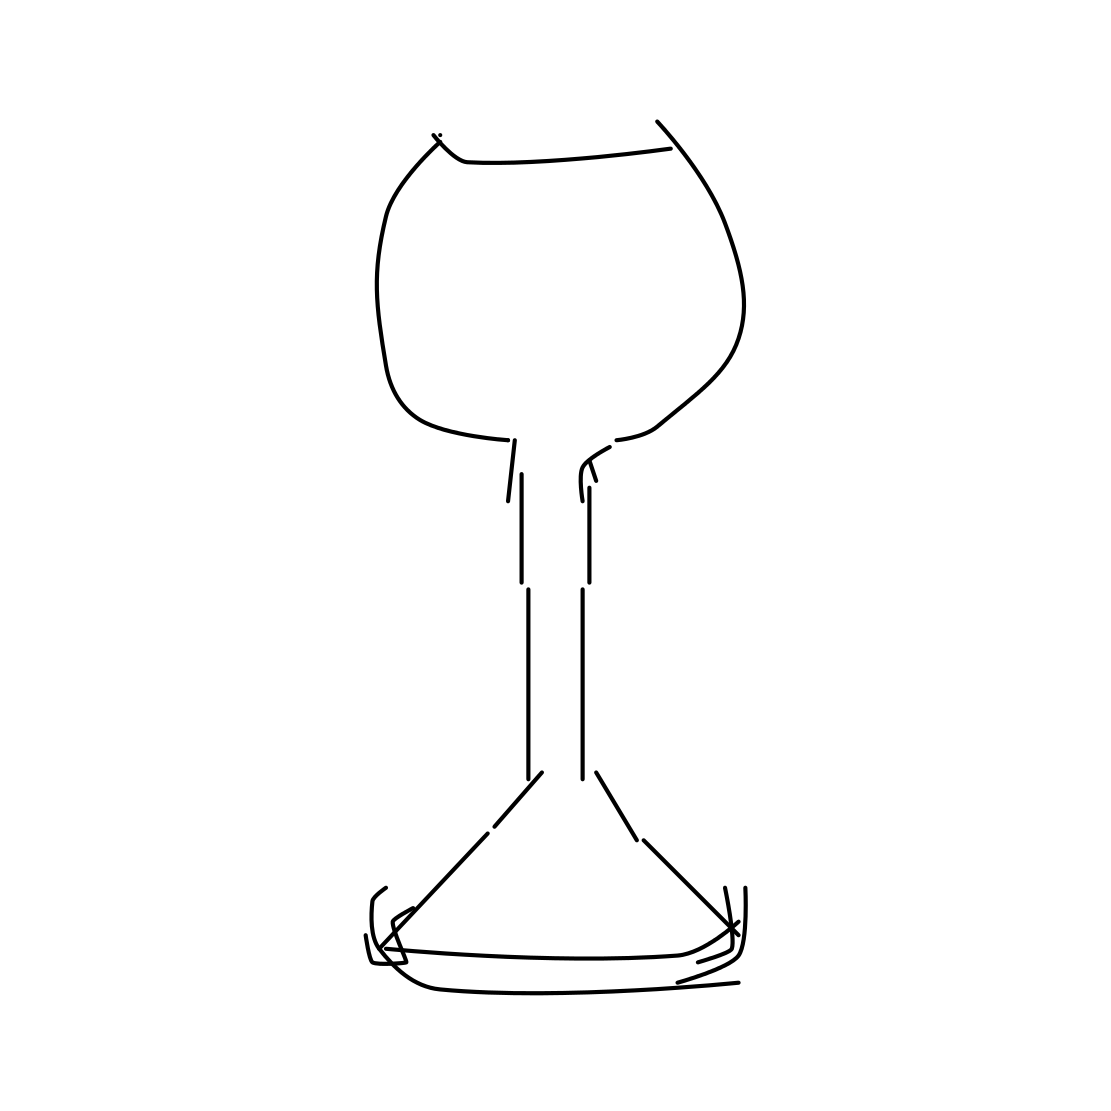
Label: wineglass